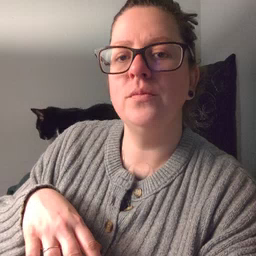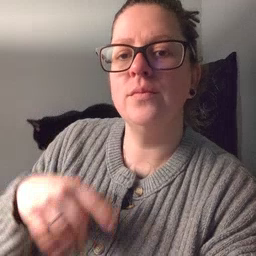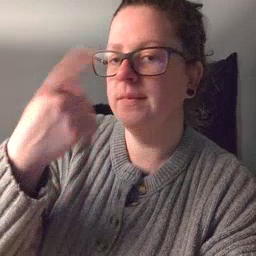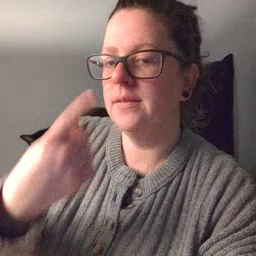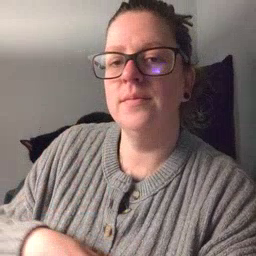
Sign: face